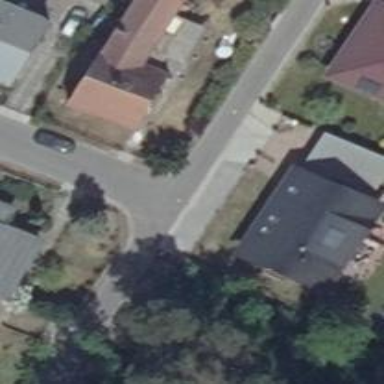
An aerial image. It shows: Residential road with ground surface.